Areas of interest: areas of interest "Park and greenspace"
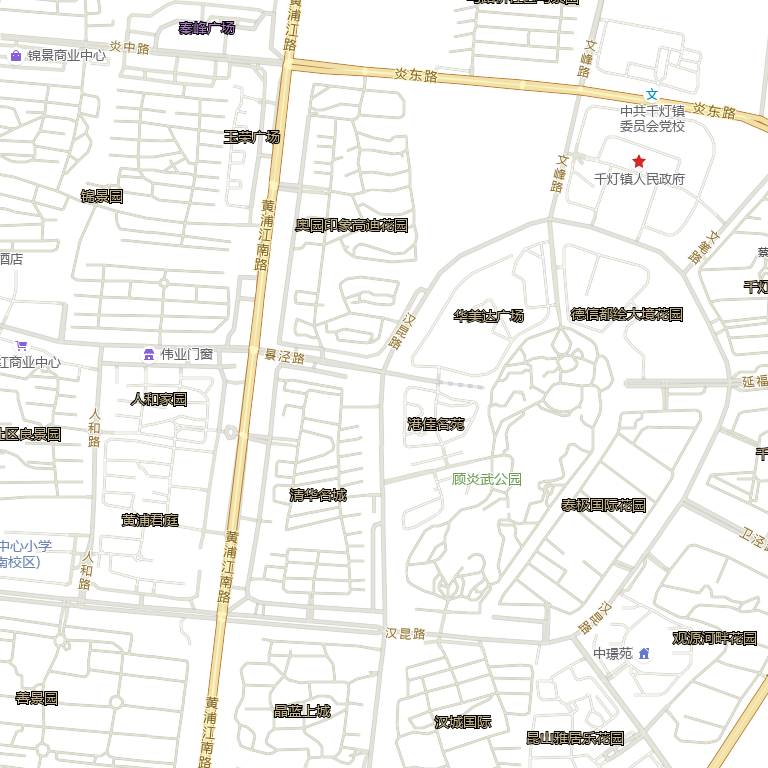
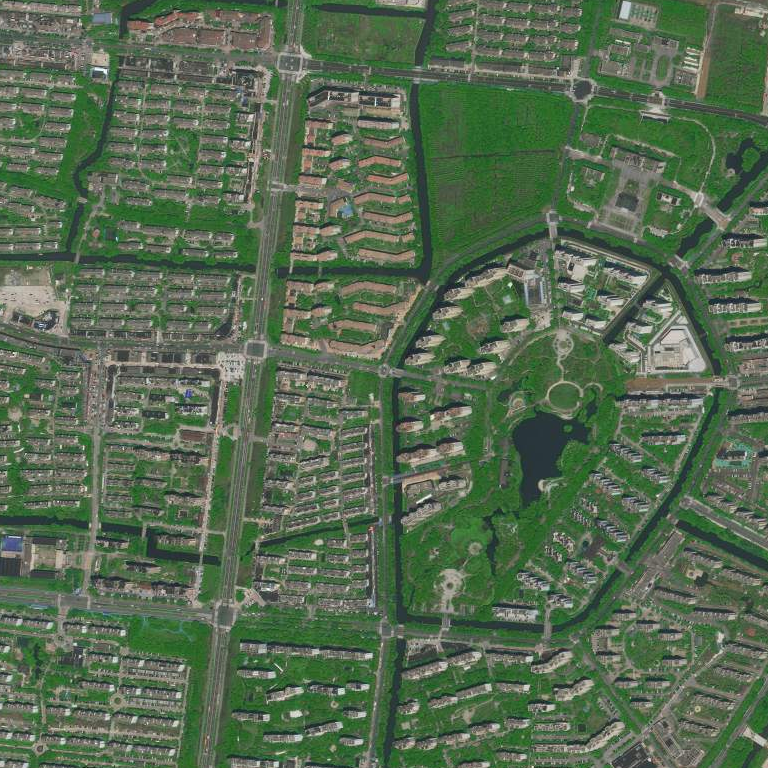